Question: Hey i'm setting up a spring application using hibernate. I'm having some problems with my enities:
'''
entities.UserBean cannot be cast to entities.UserBean
java.lang.ClassCastException: entities.UserBean cannot be cast to entities.UserBean
at dao.UserDao.findByUsername(UserDao.java:38)
at services.UserService.SelByUsername(UserService.java:20)
at mainapp.servlet.ProvaServlet.doGet(ProvaServlet.java:29)
at javax.servlet.http.HttpServlet.service(HttpServlet.java:634)
at javax.servlet.http.HttpServlet.service(HttpServlet.java:741)
at org.apache.catalina.core.ApplicationFilterChain.internalDoFilter(ApplicationFilterChain.java:231)
at org.apache.catalina.core.ApplicationFilterChain.doFilter(ApplicationFilterChain.java:166)
at org.apache.tomcat.websocket.server.WsFilter.doFilter(WsFilter.java:53)
at org.apache.catalina.core.ApplicationFilterChain.internalDoFilter(ApplicationFilterChain.java:193)
at org.apache.catalina.core.ApplicationFilterChain.doFilter(ApplicationFilterChain.java:166)
at org.springframework.web.filter.RequestContextFilter.doFilterInternal(RequestContextFilter.java:100)
at org.springframework.web.filter.OncePerRequestFilter.doFilter(OncePerRequestFilter.java:119)
at org.apache.catalina.core.ApplicationFilterChain.internalDoFilter(ApplicationFilterChain.java:193)
at org.apache.catalina.core.ApplicationFilterChain.doFilter(ApplicationFilterChain.java:166)
at org.springframework.web.filter.FormContentFilter.doFilterInternal(FormContentFilter.java:93)
at org.springframework.web.filter.OncePerRequestFilter.doFilter(OncePerRequestFilter.java:119)
at org.apache.catalina.core.ApplicationFilterChain.internalDoFilter(ApplicationFilterChain.java:193)
at org.apache.catalina.core.ApplicationFilterChain.doFilter(ApplicationFilterChain.java:166)
at org.springframework.web.filter.CharacterEncodingFilter.doFilterInternal(CharacterEncodingFilter.java:201)
at org.springframework.web.filter.OncePerRequestFilter.doFilter(OncePerRequestFilter.java:119)
at org.apache.catalina.core.ApplicationFilterChain.internalDoFilter(ApplicationFilterChain.java:193)
at org.apache.catalina.core.ApplicationFilterChain.doFilter(ApplicationFilterChain.java:166)
at org.apache.catalina.core.StandardWrapperValve.invoke(StandardWrapperValve.java:202)
at org.apache.catalina.core.StandardContextValve.invoke(StandardContextValve.java:96)
at org.apache.catalina.authenticator.AuthenticatorBase.invoke(AuthenticatorBase.java:526)
at org.apache.catalina.core.StandardHostValve.invoke(StandardHostValve.java:139)
at org.apache.catalina.valves.ErrorReportValve.invoke(ErrorReportValve.java:92)
at org.apache.catalina.core.StandardEngineValve.invoke(StandardEngineValve.java:74)
at org.apache.catalina.connector.CoyoteAdapter.service(CoyoteAdapter.java:343)
at org.apache.coyote.http11.Http11Processor.service(Http11Processor.java:408)
at org.apache.coyote.AbstractProcessorLight.process(AbstractProcessorLight.java:66)
at org.apache.coyote.AbstractProtocol$ConnectionHandler.process(AbstractProtocol.java:861)
at org.apache.tomcat.util.net.NioEndpoint$SocketProcessor.doRun(NioEndpoint.java:1579)
at org.apache.tomcat.util.net.SocketProcessorBase.run(SocketProcessorBase.java:49)
at java.util.concurrent.ThreadPoolExecutor.runWorker(Unknown Source)
at java.util.concurrent.ThreadPoolExecutor$Worker.run(Unknown Source)
at org.apache.tomcat.util.threads.TaskThread$WrappingRunnable.run(TaskThread.java:61)
at java.lang.Thread.run(Unknown Source)
'''
same with the other one,I've tried adding @Entity(name="Users"), still didn't help, i really don't know what i'm doing wrong. Here you have my entities and configs as well as the dao:
'''
package entities;
import javax.persistence.Column;
import javax.persistence.Entity;
import javax.persistence.Id;
import javax.persistence.Table;
@Entity
@Table(name = "Users")
public class UserBean {
@Id
@Column(name="username", length = 16, nullable = false)
private String username;
@Column(name="password", length = 20, nullable = false)
private String password;
public UserBean(String username, String password) {
this.username = username;
this.password = password;
}
public UserBean() {
}
public String getUsername() {
return username;
}
public void setUsername(String username) {
this.username = username;
}
public String getPassword() {
return password;
}
public void setPassword(String password) {
this.password = password;
}
}
'''
Dao:
'''
package dao;
import java.util.List;
import org.hibernate.query.Query;
import org.hibernate.Session;
import org.hibernate.Transaction;
import entities.UserBean;
import util.HibernateUtil;
public class UserDao {
public void InsUser(UserBean user) {
try (Session session = HibernateUtil.getSessionFactory().openSession()) {
Transaction tx = session.beginTransaction();
session.persist(user);
tx.commit();
}
}
public void DelUser(UserBean user) {
try (Session session = HibernateUtil.getSessionFactory().openSession()) {
Transaction tx = session.beginTransaction();
session.delete(user);
tx.commit();
}
}
public UserBean findByUsername(String username) {
try (Session session = HibernateUtil.getSessionFactory().openSession()) {
return session.get(UserBean.class, username);
}
}
public List<UserBean> findAll() {
try (Session session = HibernateUtil.getSessionFactory().openSession()) {
return session.createQuery("FROM Users", UserBean.class).getResultList();
}
}
}
'''
hibernate config:
'''
<!DOCTYPE hibernate-configuration PUBLIC
"-//Hibernate/Hibernate Configuration DTD 3.0//EN"
"http://www.hibernate.org/dtd/hibernate-configuration-3.0.dtd">
<hibernate-configuration>
<session-factory>
<!-- JDBC Database connection settings -->
<property name="connection.driver_class">com.mysql.cj.jdbc.Driver</property>
<property name="connection.url">jdbc:mysql://localhost/ledger?serverTimezone=UTC</property>
<property name="connection.username">developer</property>
<property name="connection.password">password</property>
<!-- Dialetto SQL del DB a cui ci colleghiamo -->
<property name="dialect">org.hibernate.dialect.MariaDB103Dialect</property>
<!-- Proprieta' che indica se stampare a console l'SQL generato -->
<property name="show_sql">true</property>
<!-- Scelta della modalita' di aggiornamento dello schema -->
<property name="hbm2ddl.auto">update</property>
<!-- dbcp connection pool configuration -->
<property name="hibernate.dbcp.initialSize">5</property>
<property name="hibernate.dbcp.maxTotal">20</property>
<property name="hibernate.dbcp.maxIdle">10</property>
<property name="hibernate.dbcp.minIdle">5</property>
<property name="hibernate.dbcp.maxWaitMillis">-1</property>
<!-- mapping entita' -->
<mapping class="entities.UserBean" />
<mapping class="entities.TransactionBean" />
</session-factory>
</hibernate-configuration>
'''
Pom.xml:
'''
<?xml version="1.0" encoding="UTF-8"?>
<project xmlns="http://maven.apache.org/POM/4.0.0" xmlns:xsi="http://www.w3.org/2001/XMLSchema-instance"
xsi:schemaLocation="http://maven.apache.org/POM/4.0.0 https://maven.apache.org/xsd/maven-4.0.0.xsd">
<modelVersion>4.0.0</modelVersion>
<parent>
<groupId>org.springframework.boot</groupId>
<artifactId>spring-boot-starter-parent</artifactId>
<version>2.2.1.RELEASE</version>
<relativePath/> <!-- lookup parent from repository -->
</parent>
<groupId>it.jac</groupId>
<artifactId>Personale-Ledger</artifactId>
<version>0.0.1-SNAPSHOT</version>
<name>Personale-Ledger</name>
<description>Demo project for Spring Boot</description>
<properties>
<java.version>1.8</java.version>
</properties>
<dependencies>
<dependency>
<groupId>org.springframework.boot</groupId>
<artifactId>spring-boot-starter-thymeleaf</artifactId>
</dependency>
<dependency>
<groupId>org.springframework.boot</groupId>
<artifactId>spring-boot-starter-web</artifactId>
</dependency>
<dependency>
<groupId>org.springframework.boot</groupId>
<artifactId>spring-boot-devtools</artifactId>
<scope>runtime</scope>
<optional>true</optional>
</dependency>
<dependency>
<groupId>org.springframework.boot</groupId>
<artifactId>spring-boot-starter-tomcat</artifactId>
<scope>provided</scope>
</dependency>
<dependency>
<groupId>org.hibernate</groupId>
<artifactId>hibernate-core</artifactId>
<version>5.4.8.Final</version>
</dependency>
<dependency>
<groupId>org.projectlombok</groupId>
<artifactId>lombok</artifactId>
<version>1.18.10</version>
</dependency>
<dependency>
<groupId>mysql</groupId>
<artifactId>mysql-connector-java</artifactId>
<version>8.0.18</version>
</dependency>
</dependencies>
<build>
<plugins>
<plugin>
<groupId>org.springframework.boot</groupId>
<artifactId>spring-boot-maven-plugin</artifactId>
</plugin>
</plugins>
</build>
</project>
'''
Ty in advance.
Edit

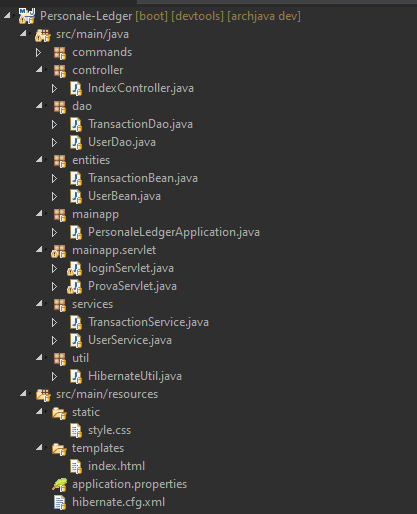
Answer: '''
<dependency>
<groupId>org.springframework.boot</groupId>
<artifactId>spring-boot-devtools</artifactId>
<scope>runtime</scope>
<optional>true</optional>
</dependency>
'''
in my case was this dependecy